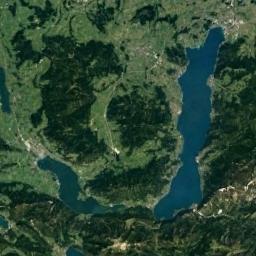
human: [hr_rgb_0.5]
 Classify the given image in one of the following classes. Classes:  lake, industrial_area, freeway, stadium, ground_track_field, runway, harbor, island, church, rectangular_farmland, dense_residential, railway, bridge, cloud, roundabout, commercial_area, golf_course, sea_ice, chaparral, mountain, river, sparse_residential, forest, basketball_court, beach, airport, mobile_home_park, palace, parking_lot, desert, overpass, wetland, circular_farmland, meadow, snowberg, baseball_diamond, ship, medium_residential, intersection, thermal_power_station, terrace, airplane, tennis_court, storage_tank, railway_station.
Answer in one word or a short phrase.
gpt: lake